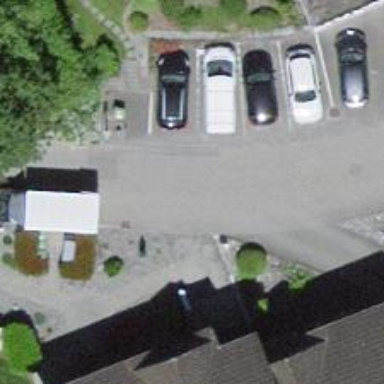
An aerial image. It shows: Residential road with asphalt surface and no sidewalk.